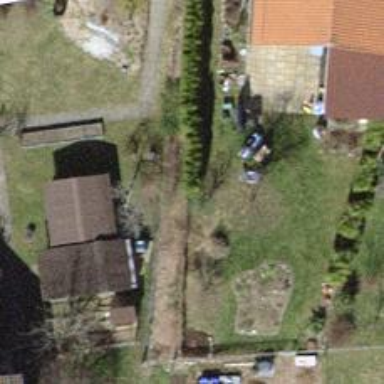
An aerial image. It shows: Hedge acting as barrier.